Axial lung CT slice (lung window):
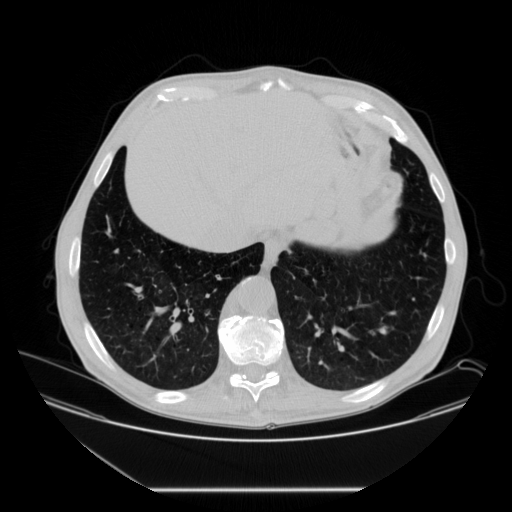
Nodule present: no